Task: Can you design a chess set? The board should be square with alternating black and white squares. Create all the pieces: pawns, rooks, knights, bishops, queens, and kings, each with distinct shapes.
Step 2952:
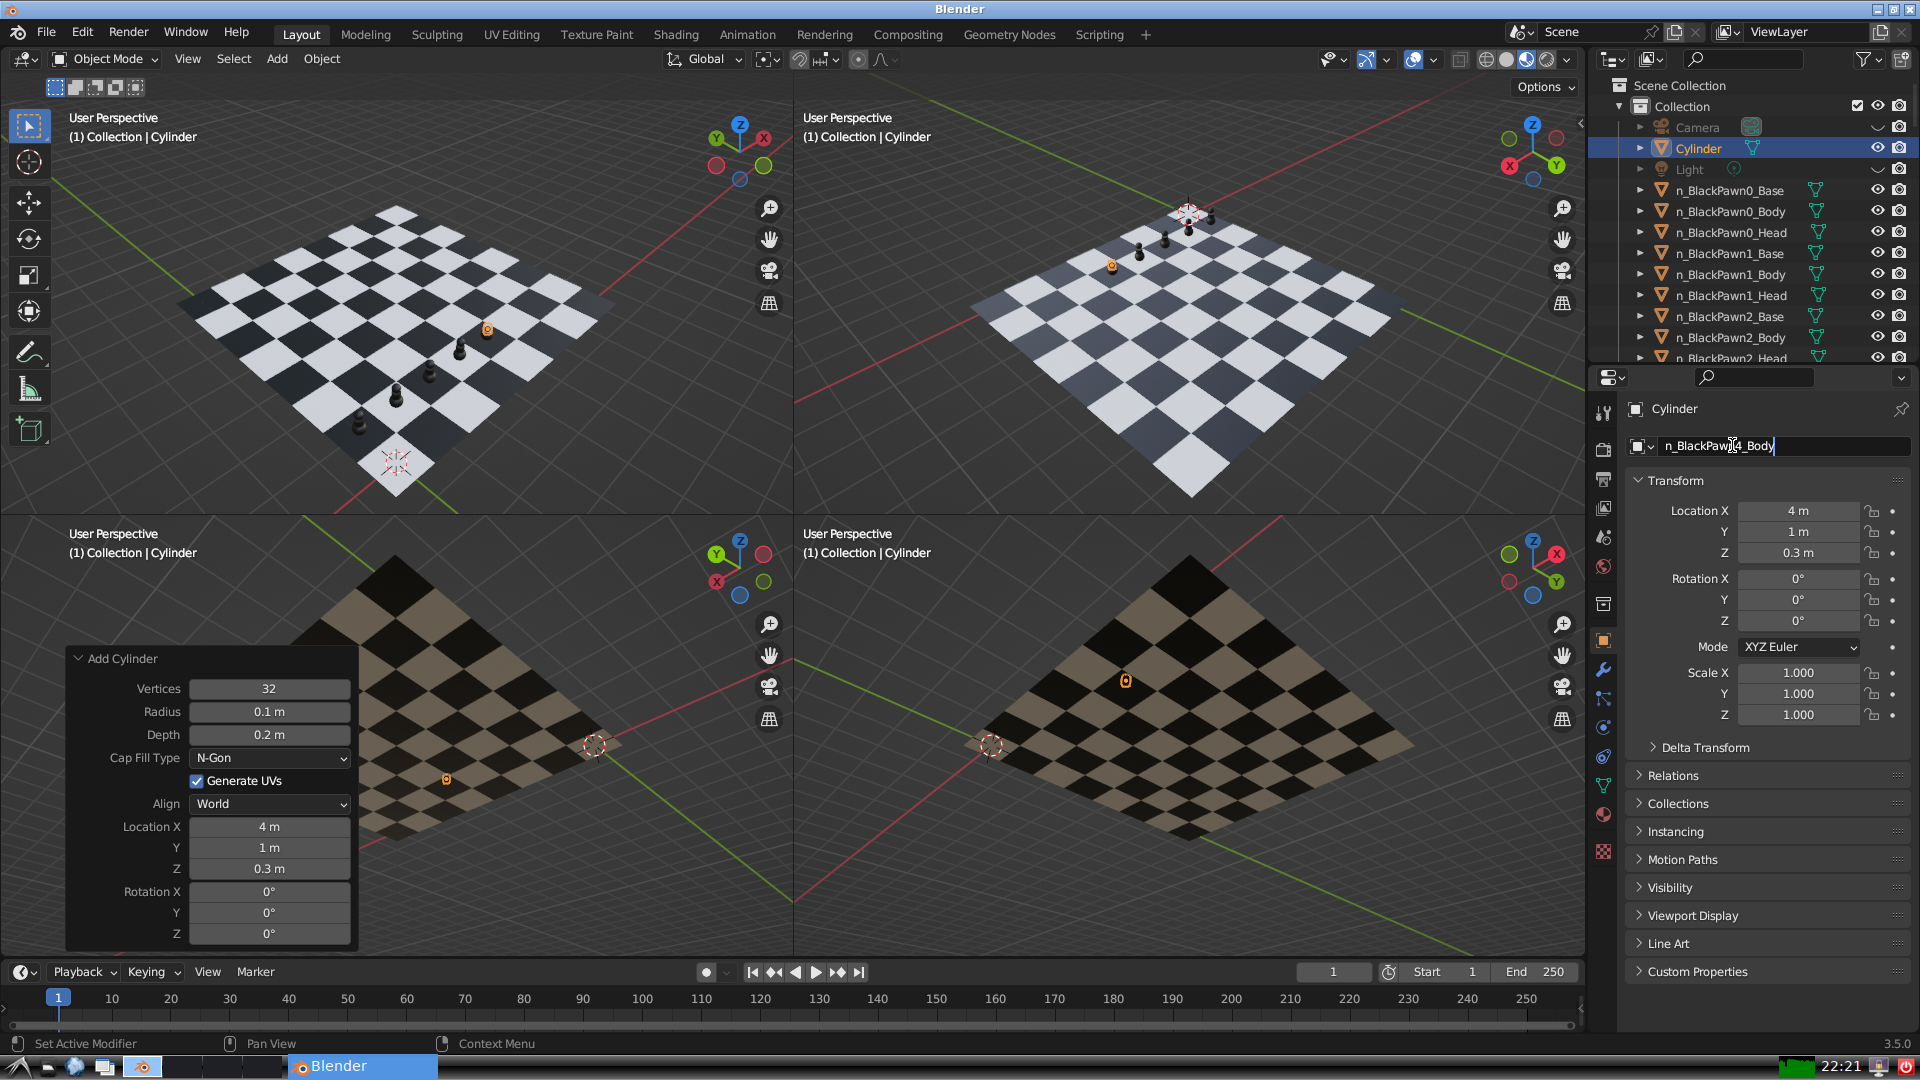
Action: {"key_press": ['Return']}